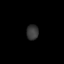
Tissue: lung
Cell type: Myeloid cells
Senescence score: 0.2408
Nuclear area (px): 182
Mean DAPI intensity: 54.577